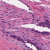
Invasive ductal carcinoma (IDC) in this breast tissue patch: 0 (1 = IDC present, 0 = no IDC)